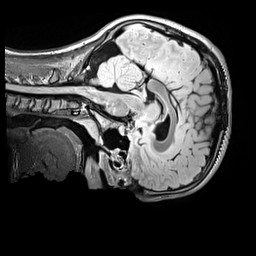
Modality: FLAIR
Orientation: sagittal
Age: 12
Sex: male
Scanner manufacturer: siemens
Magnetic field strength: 3 T
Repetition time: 5 s
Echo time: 0.388 s